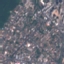
Land use / land cover class: Residential